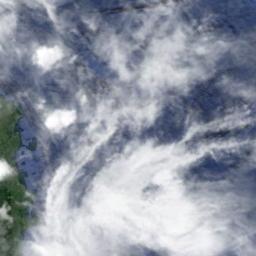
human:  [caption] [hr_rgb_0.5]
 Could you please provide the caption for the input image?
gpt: There is a little thin cloud above the farmland .

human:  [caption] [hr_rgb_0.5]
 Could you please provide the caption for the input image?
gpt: The white cloud is above green land and blue sea .

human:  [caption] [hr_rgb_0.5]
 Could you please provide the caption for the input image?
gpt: The stratus clouds are located above the sea and the land covered by dense vegetation .

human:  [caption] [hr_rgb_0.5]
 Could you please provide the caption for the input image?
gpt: Large fluffy white clouds on green land and blue sea .

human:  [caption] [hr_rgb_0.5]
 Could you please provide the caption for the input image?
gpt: There are many clouds over a blue sea .